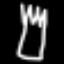
Label: fork